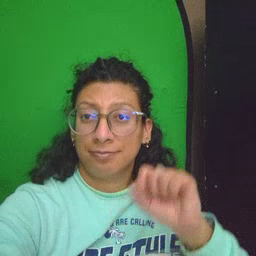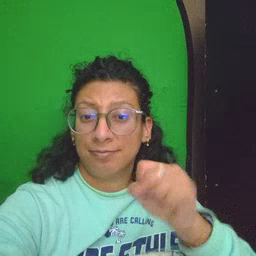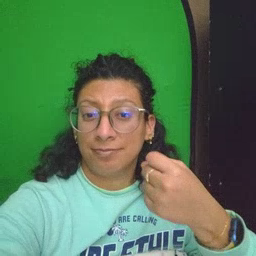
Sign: make